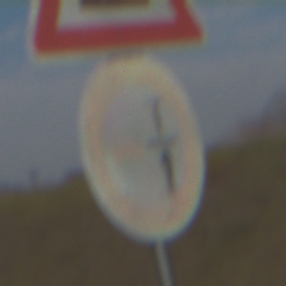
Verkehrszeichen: VerbotUeberholenEinspurigeFahrzeuge
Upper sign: UnebeneFahrbahn
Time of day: MorningAfternoon
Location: Outdoor (Nature)
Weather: PartlyCloudy
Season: NotSpecified
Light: Natural